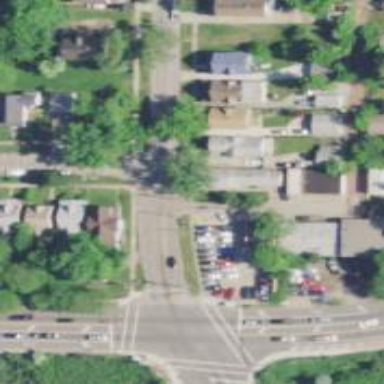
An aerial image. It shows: Alley classified as service road.